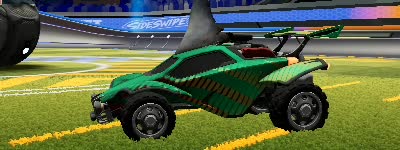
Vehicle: octane